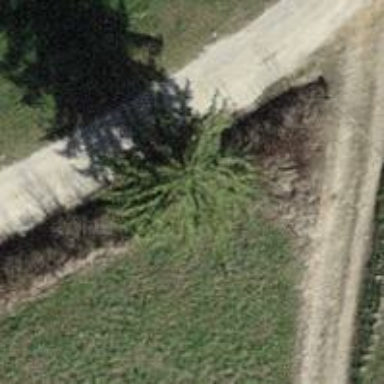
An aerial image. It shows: Hedge acting as barrier.